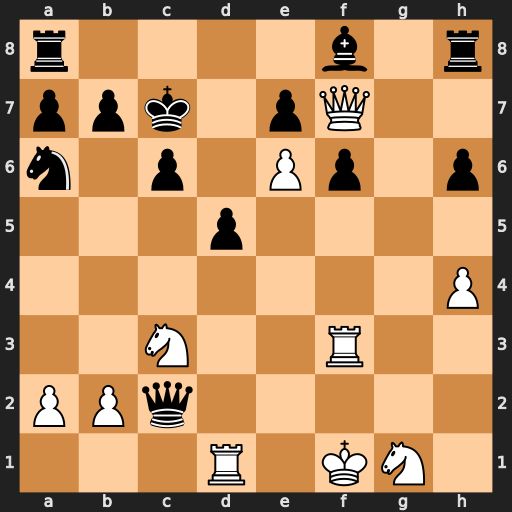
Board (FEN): r4b1r/ppk1pQ2/n1p1Pp1p/3p4/7P/2N2R2/PPq5/3R1KN1
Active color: w
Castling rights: -
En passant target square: -
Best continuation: Nxd5+ cxd5 Rc3+ Qxc3 bxc3